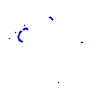
Particle: proton